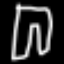
Label: pants